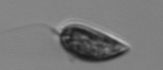
Label: Prorocentrum_triestinum